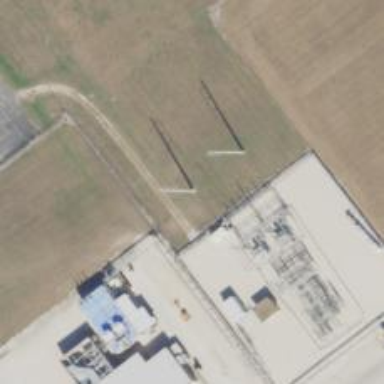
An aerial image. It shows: Power pole.